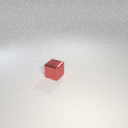
small red metal cube